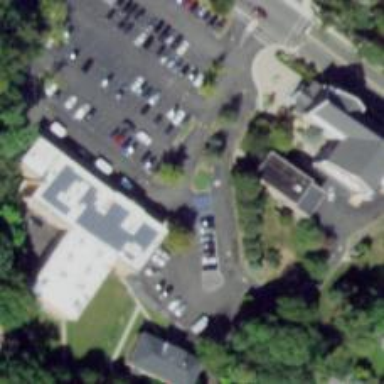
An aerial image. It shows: Parking space is available.